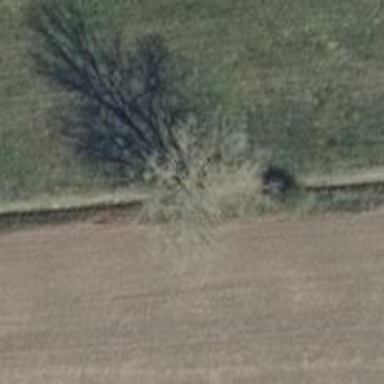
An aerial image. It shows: Deciduous tree with broadleaved leaves.